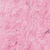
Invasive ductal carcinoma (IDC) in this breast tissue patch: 0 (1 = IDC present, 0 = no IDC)